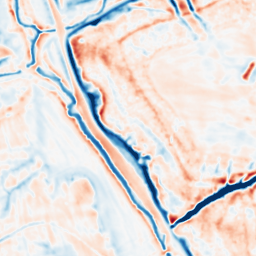
Category: multiscale
Decomposition family: dog
Decomposition parameters: sigma_low: 1
sigma_high: 5
Upsampling method: sinc_hamming
Upsampling parameters: scale: 2
kernel_size: 16
Upsampling scale: 2